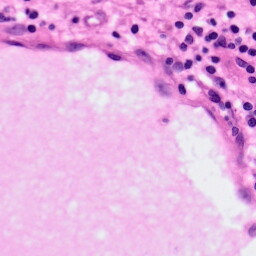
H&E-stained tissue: Pancreatic